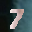
Label: 7